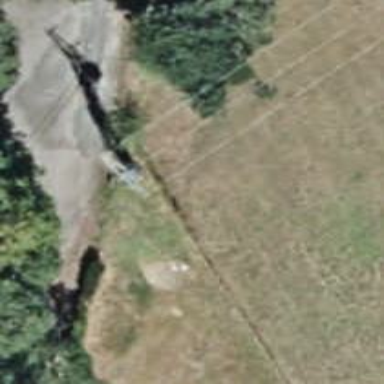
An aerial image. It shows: Power line is depicted.